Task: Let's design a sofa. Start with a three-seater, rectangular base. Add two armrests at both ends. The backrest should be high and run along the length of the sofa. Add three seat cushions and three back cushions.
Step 489:
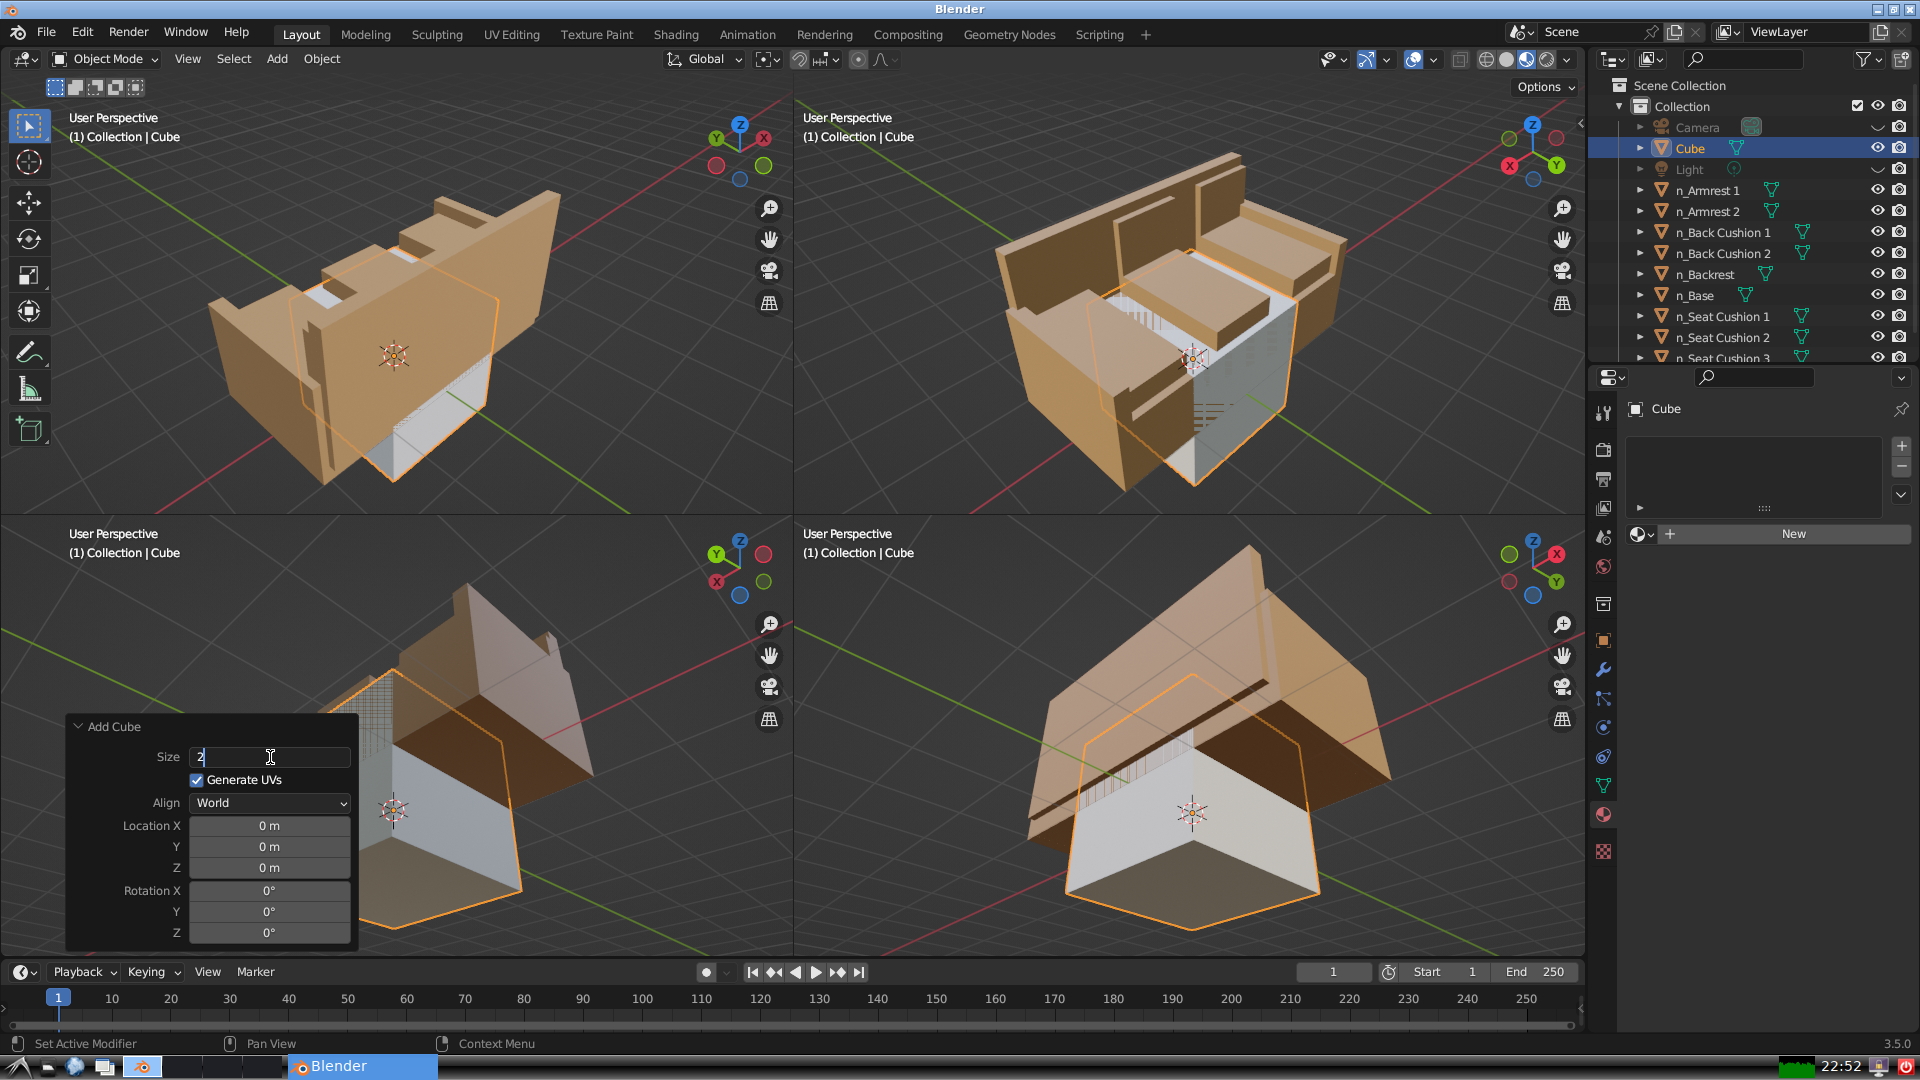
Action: {"key_press": ['Return']}